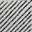
Piece: xx